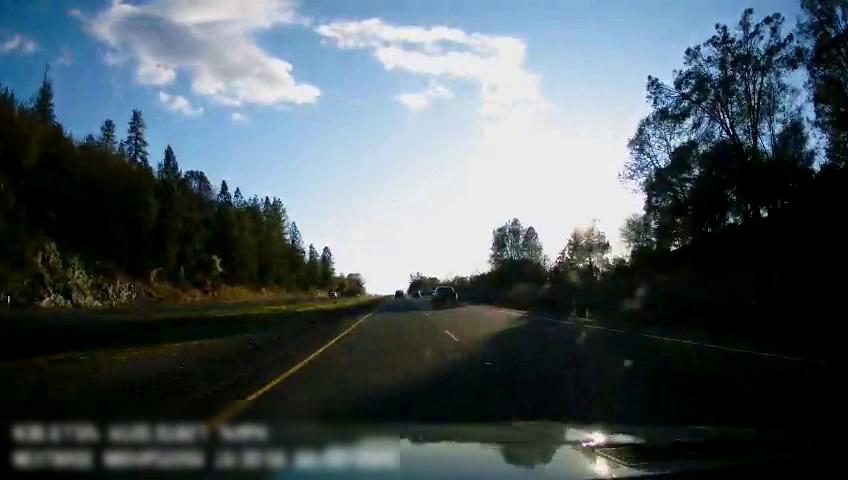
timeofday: Day
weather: Sunny
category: Drivable Space
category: Drivable Space
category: Vehicles | Car
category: Vehicles | Truck
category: Vehicles | SUV
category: Lanes | Current Lane
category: Lanes | Current Lane
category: Lanes | Alternate Lane